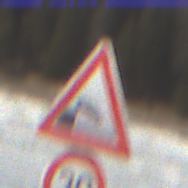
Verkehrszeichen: Ufer
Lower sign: Geschwindigkeit30
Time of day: Midday
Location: Outdoor (Nature)
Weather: PartlyCloudy
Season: NotSpecified
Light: Natural